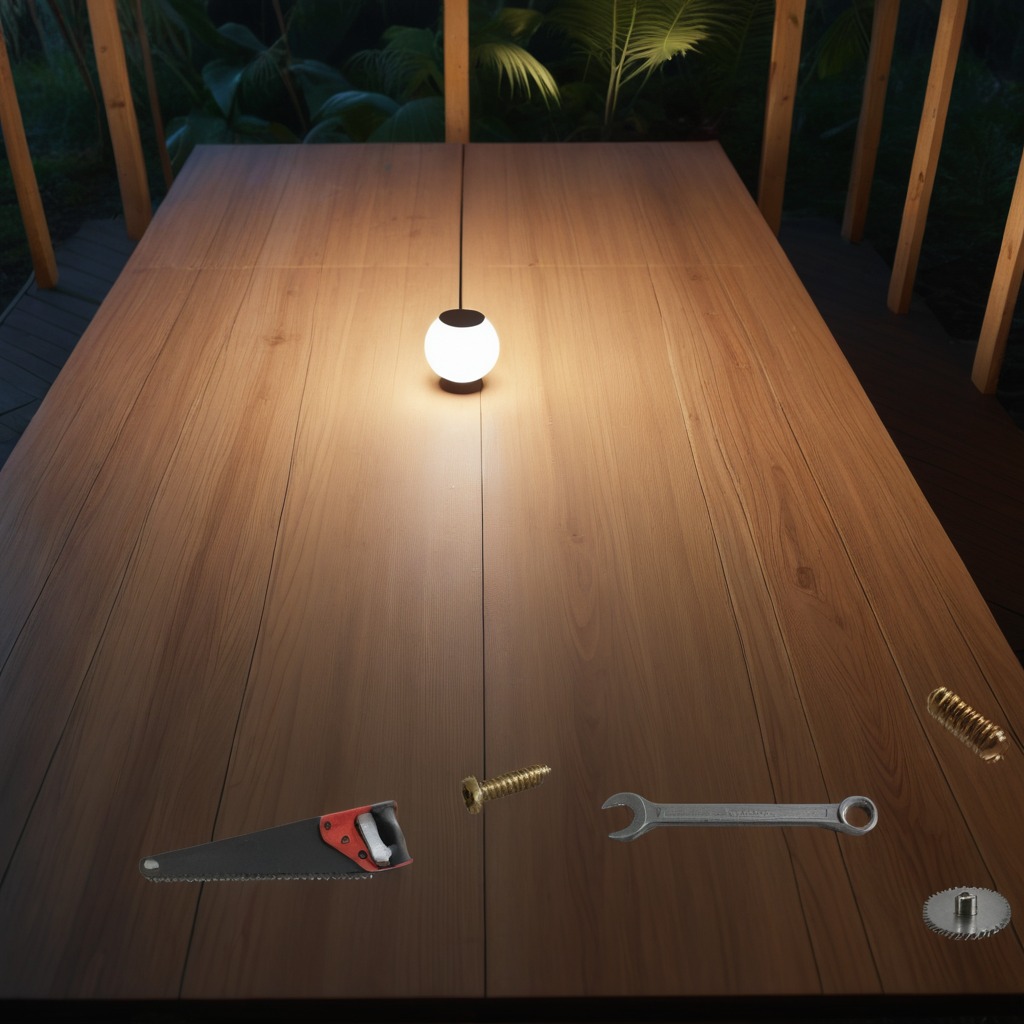
A steel gear with teeth, a metal machine screw, a coiled metal spring, a handheld metal saw, and a wrench are lying on a clean wooden table inside a jungle field workshop tent at night dim ambient light soft shadows worn but